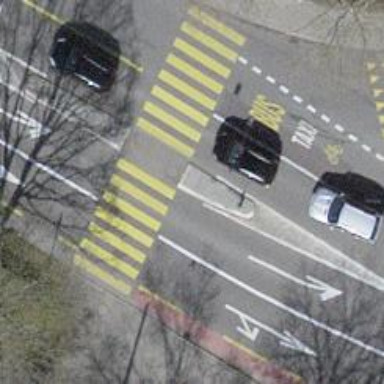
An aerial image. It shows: Footway crossing with marked asphalt surface.